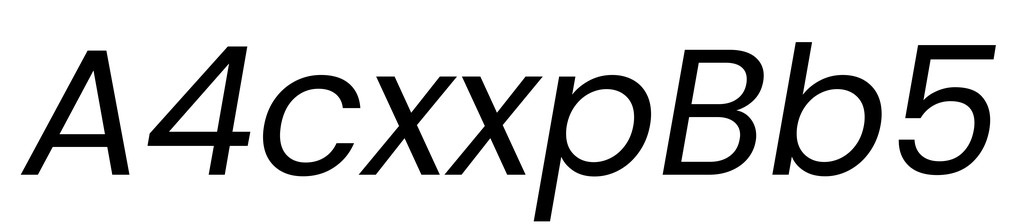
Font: Poppins-Italic